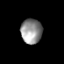
Tissue: prostate
Cell type: T cells
Senescence score: 0.707
Nuclear area (px): 513
Mean DAPI intensity: 145.298